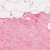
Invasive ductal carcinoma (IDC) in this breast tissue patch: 0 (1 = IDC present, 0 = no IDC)